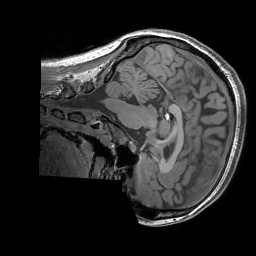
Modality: T1w
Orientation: sagittal
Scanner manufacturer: siemens
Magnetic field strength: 3 T
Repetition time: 1.83 s
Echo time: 0.00303 s